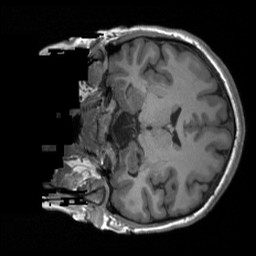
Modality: T1w
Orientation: coronal
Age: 22
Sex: female
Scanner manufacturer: siemens
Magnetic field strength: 3 T
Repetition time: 1.9 s
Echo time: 0.00232 s